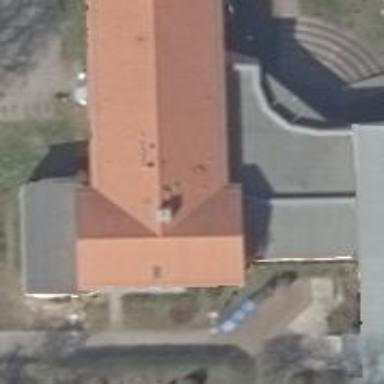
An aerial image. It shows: View of roof edge.